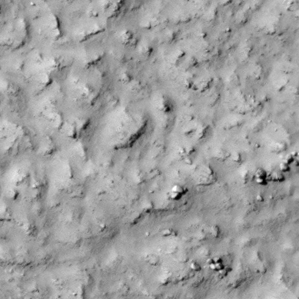
Label: non_frost